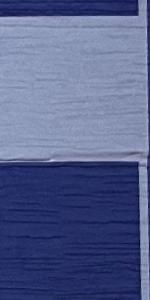
Label: Empty